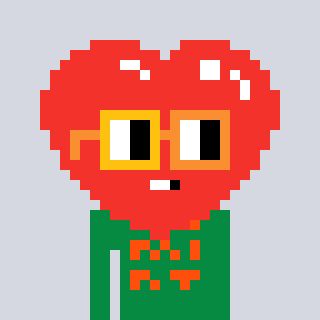
a pixel art character with square yellow and orange glasses, a heart-shaped head and a green-colored body on a cool background